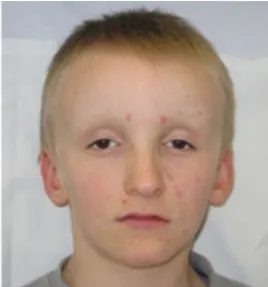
Face.
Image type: medical_photograph (oral_photograph)